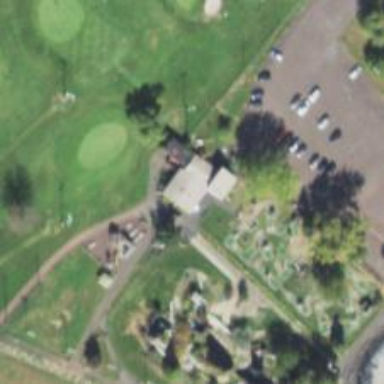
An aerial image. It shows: Miniature golf course.